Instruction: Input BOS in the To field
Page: home
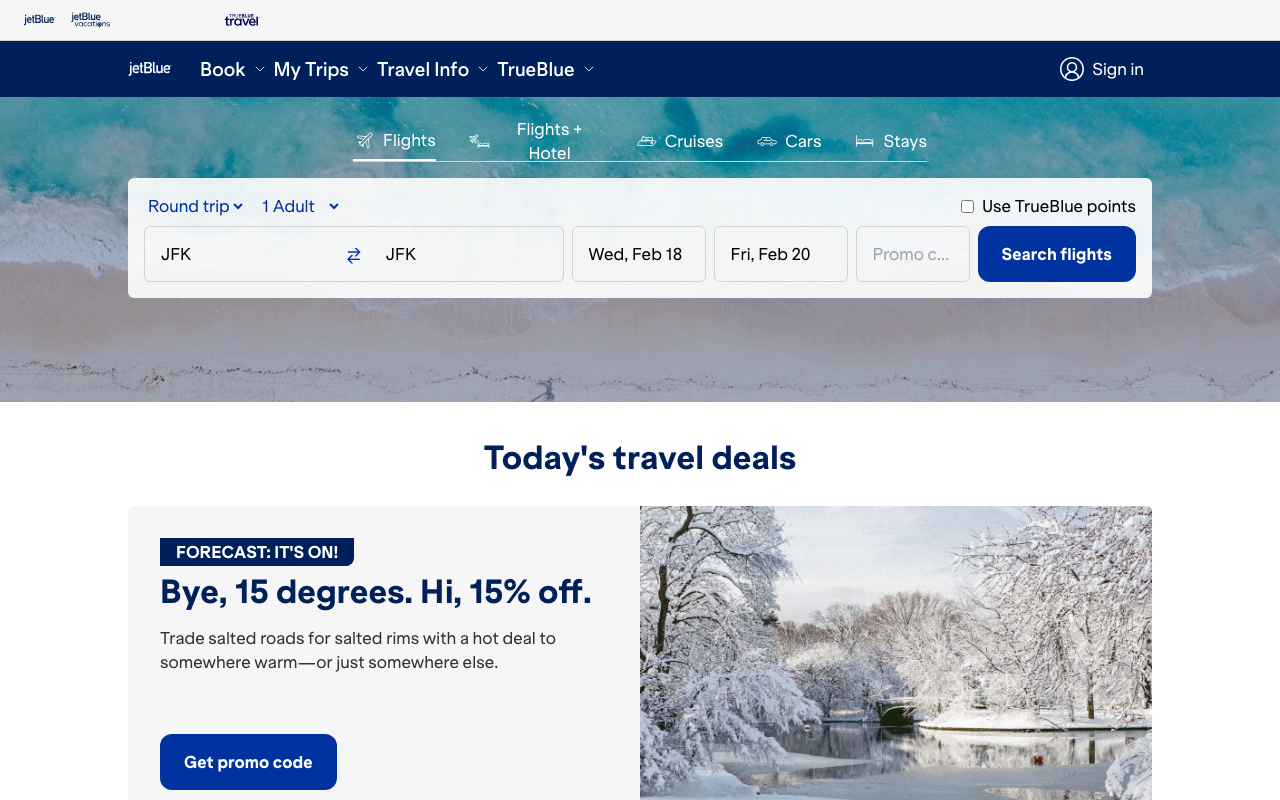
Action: type